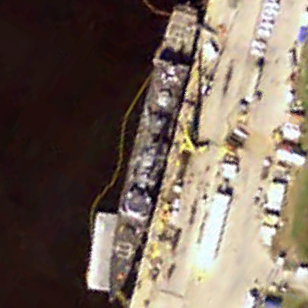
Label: cruiser